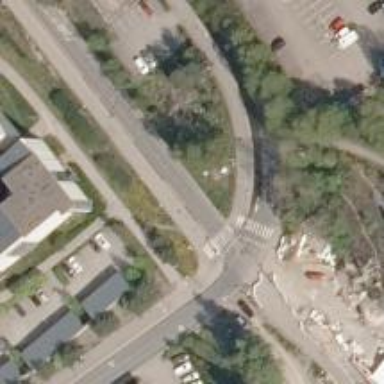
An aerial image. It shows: Asphalt cycleway with crossing.